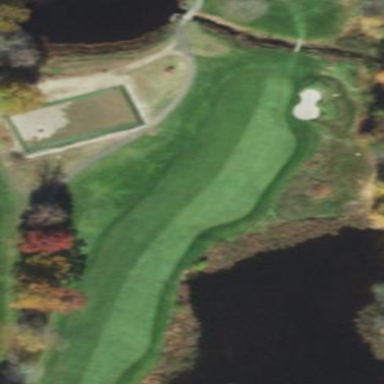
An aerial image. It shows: Golf fairway in the image.